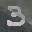
Label: 3